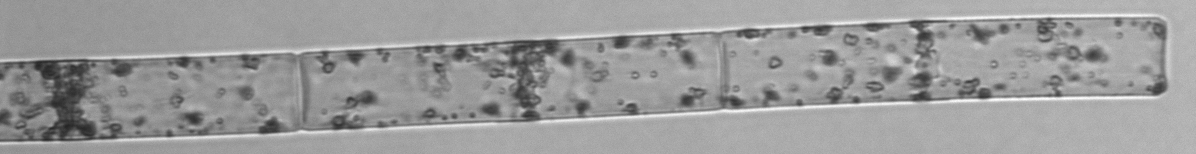
Label: Guinardia_flaccida